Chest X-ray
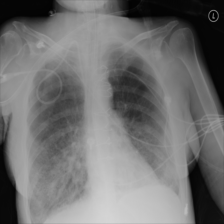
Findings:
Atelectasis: negative
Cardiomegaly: negative
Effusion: negative
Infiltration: positive
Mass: negative
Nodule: negative
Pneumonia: positive
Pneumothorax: negative
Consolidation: negative
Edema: positive
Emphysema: negative
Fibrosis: negative
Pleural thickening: negative
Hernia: negative